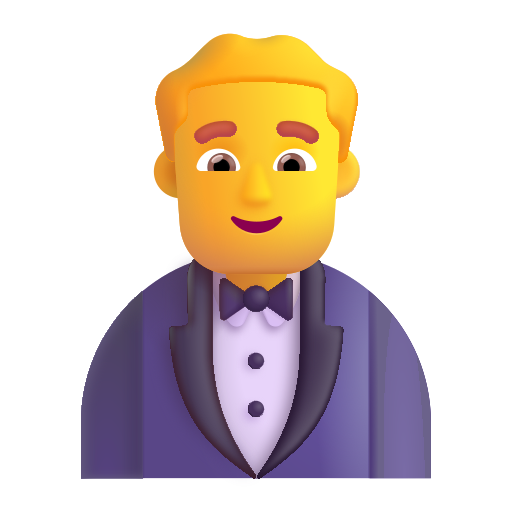
man in tuxedo color default